Question: I have multiple 'ggvis' plots in Shiny.
I need to provide an action button, if the button is clicked all the plots need to be deleted.
Below is a sample code for 'ui.R' and 'server.R':
ui.R
'''
library(ggvis)
library(shiny)
shinyUI(fluidPage(
titlePanel("Plotting slopes"),
sidebarLayout(
sidebarPanel(
selectInput("segment", label = "Choose segment", choices = c("K 1", "K 2")),
actionButton("abutton","Delete plots")),
mainPanel(ggvisOutput("plot"), ggvisOutput("plot2"))
)
))
'''
server.R
'''
library(shiny)
library(ggvis)
mtcars$cyl = factor(mtcars$cyl)
df1 = subset(mtcars, am == 0)
df2 = subset(mtcars, am == 1)
shinyServer(function(input, output) {
dataInput = reactive({
switch(input$segment,
"K 1" = df1,
"K 2" = df2)
})
values = function(x){
if(is.null(x)) return(NULL)
dat = dataInput()
row = dat[dat$cyl %in% unique(x$cyl), ]
paste0("Ave Weight: ", mean(row$wt),"<br />",
"Ave Carb: ", mean(row$carb), "<br />")
}
vis1 = reactive({
dat = dataInput()
dat %>%
group_by(cyl) %>%
ggvis(~mpg, ~wt) %>%
layer_paths(stroke = ~cyl, strokeOpacity := 0.3,
strokeWidth := 5) %>%
add_tooltip(values, "hover")
})
vis1 %>% bind_shiny("plot")
vis2 = reactive({
dat = dataInput()
dat %>%
group_by(cyl) %>%
ggvis(~mpg, ~wt) %>%
layer_paths(stroke = ~cyl, strokeOpacity := 0.3,
strokeWidth := 5) %>%
add_tooltip(values, "hover")
})
vis2 %>% bind_shiny("plot2")
})
'''
Screenshot of the current output:
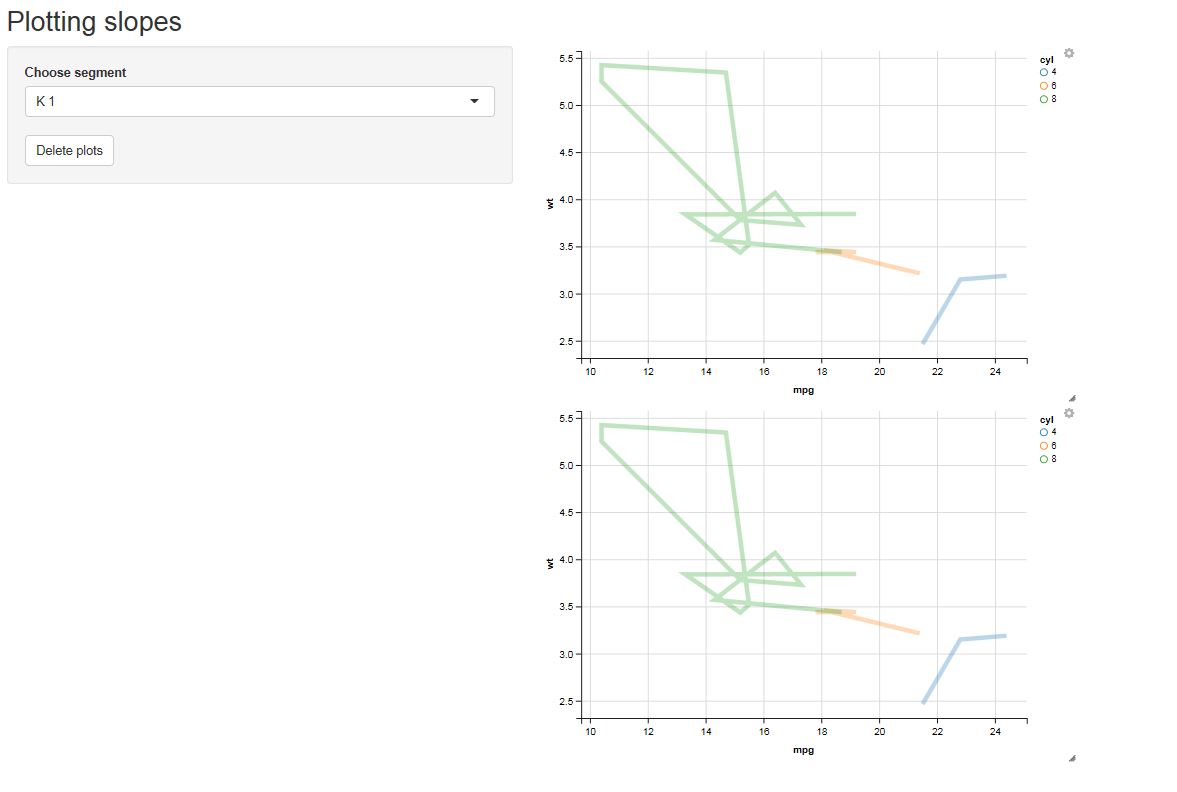
Answer: If you tolerate the plots NOT deleted but LOOK LIKE deleted, I think it'll be easy to give 'bind_shiny()' a blank graph.
### server.R
'''
:
vis2 %>% bind_shiny("plot2") # the same up to here
vis3 = mtcars %>% # preparation of a blank graph
ggvis(~mpg, ~wt, opacity := 0) %>%
layer_points() %>%
hide_axis("x") %>%
hide_axis("y")
observeEvent(input$abutton, { # When the button is clicked,
bind_shiny(vis3, "plot") # bind_shiny() reads and outputs a blank graph, vis3.
bind_shiny(vis3, "plot2") # When other Input is done, vis1 and vis2 return.
})
})
'''